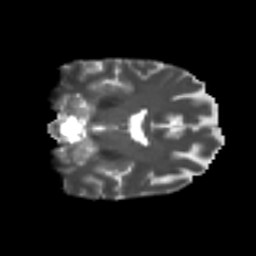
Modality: T2w
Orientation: coronal
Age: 56
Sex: female
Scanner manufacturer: ge
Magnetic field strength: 3 T
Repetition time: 7.8 s
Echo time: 0.0606 s